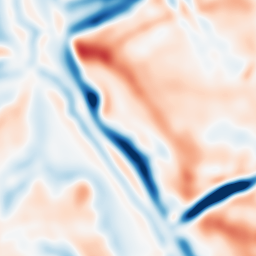
Category: multiscale
Decomposition family: dog
Decomposition parameters: sigma_low: 5
sigma_high: 10
Upsampling method: quintic
Upsampling parameters: scale: 2
Upsampling scale: 2